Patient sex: M
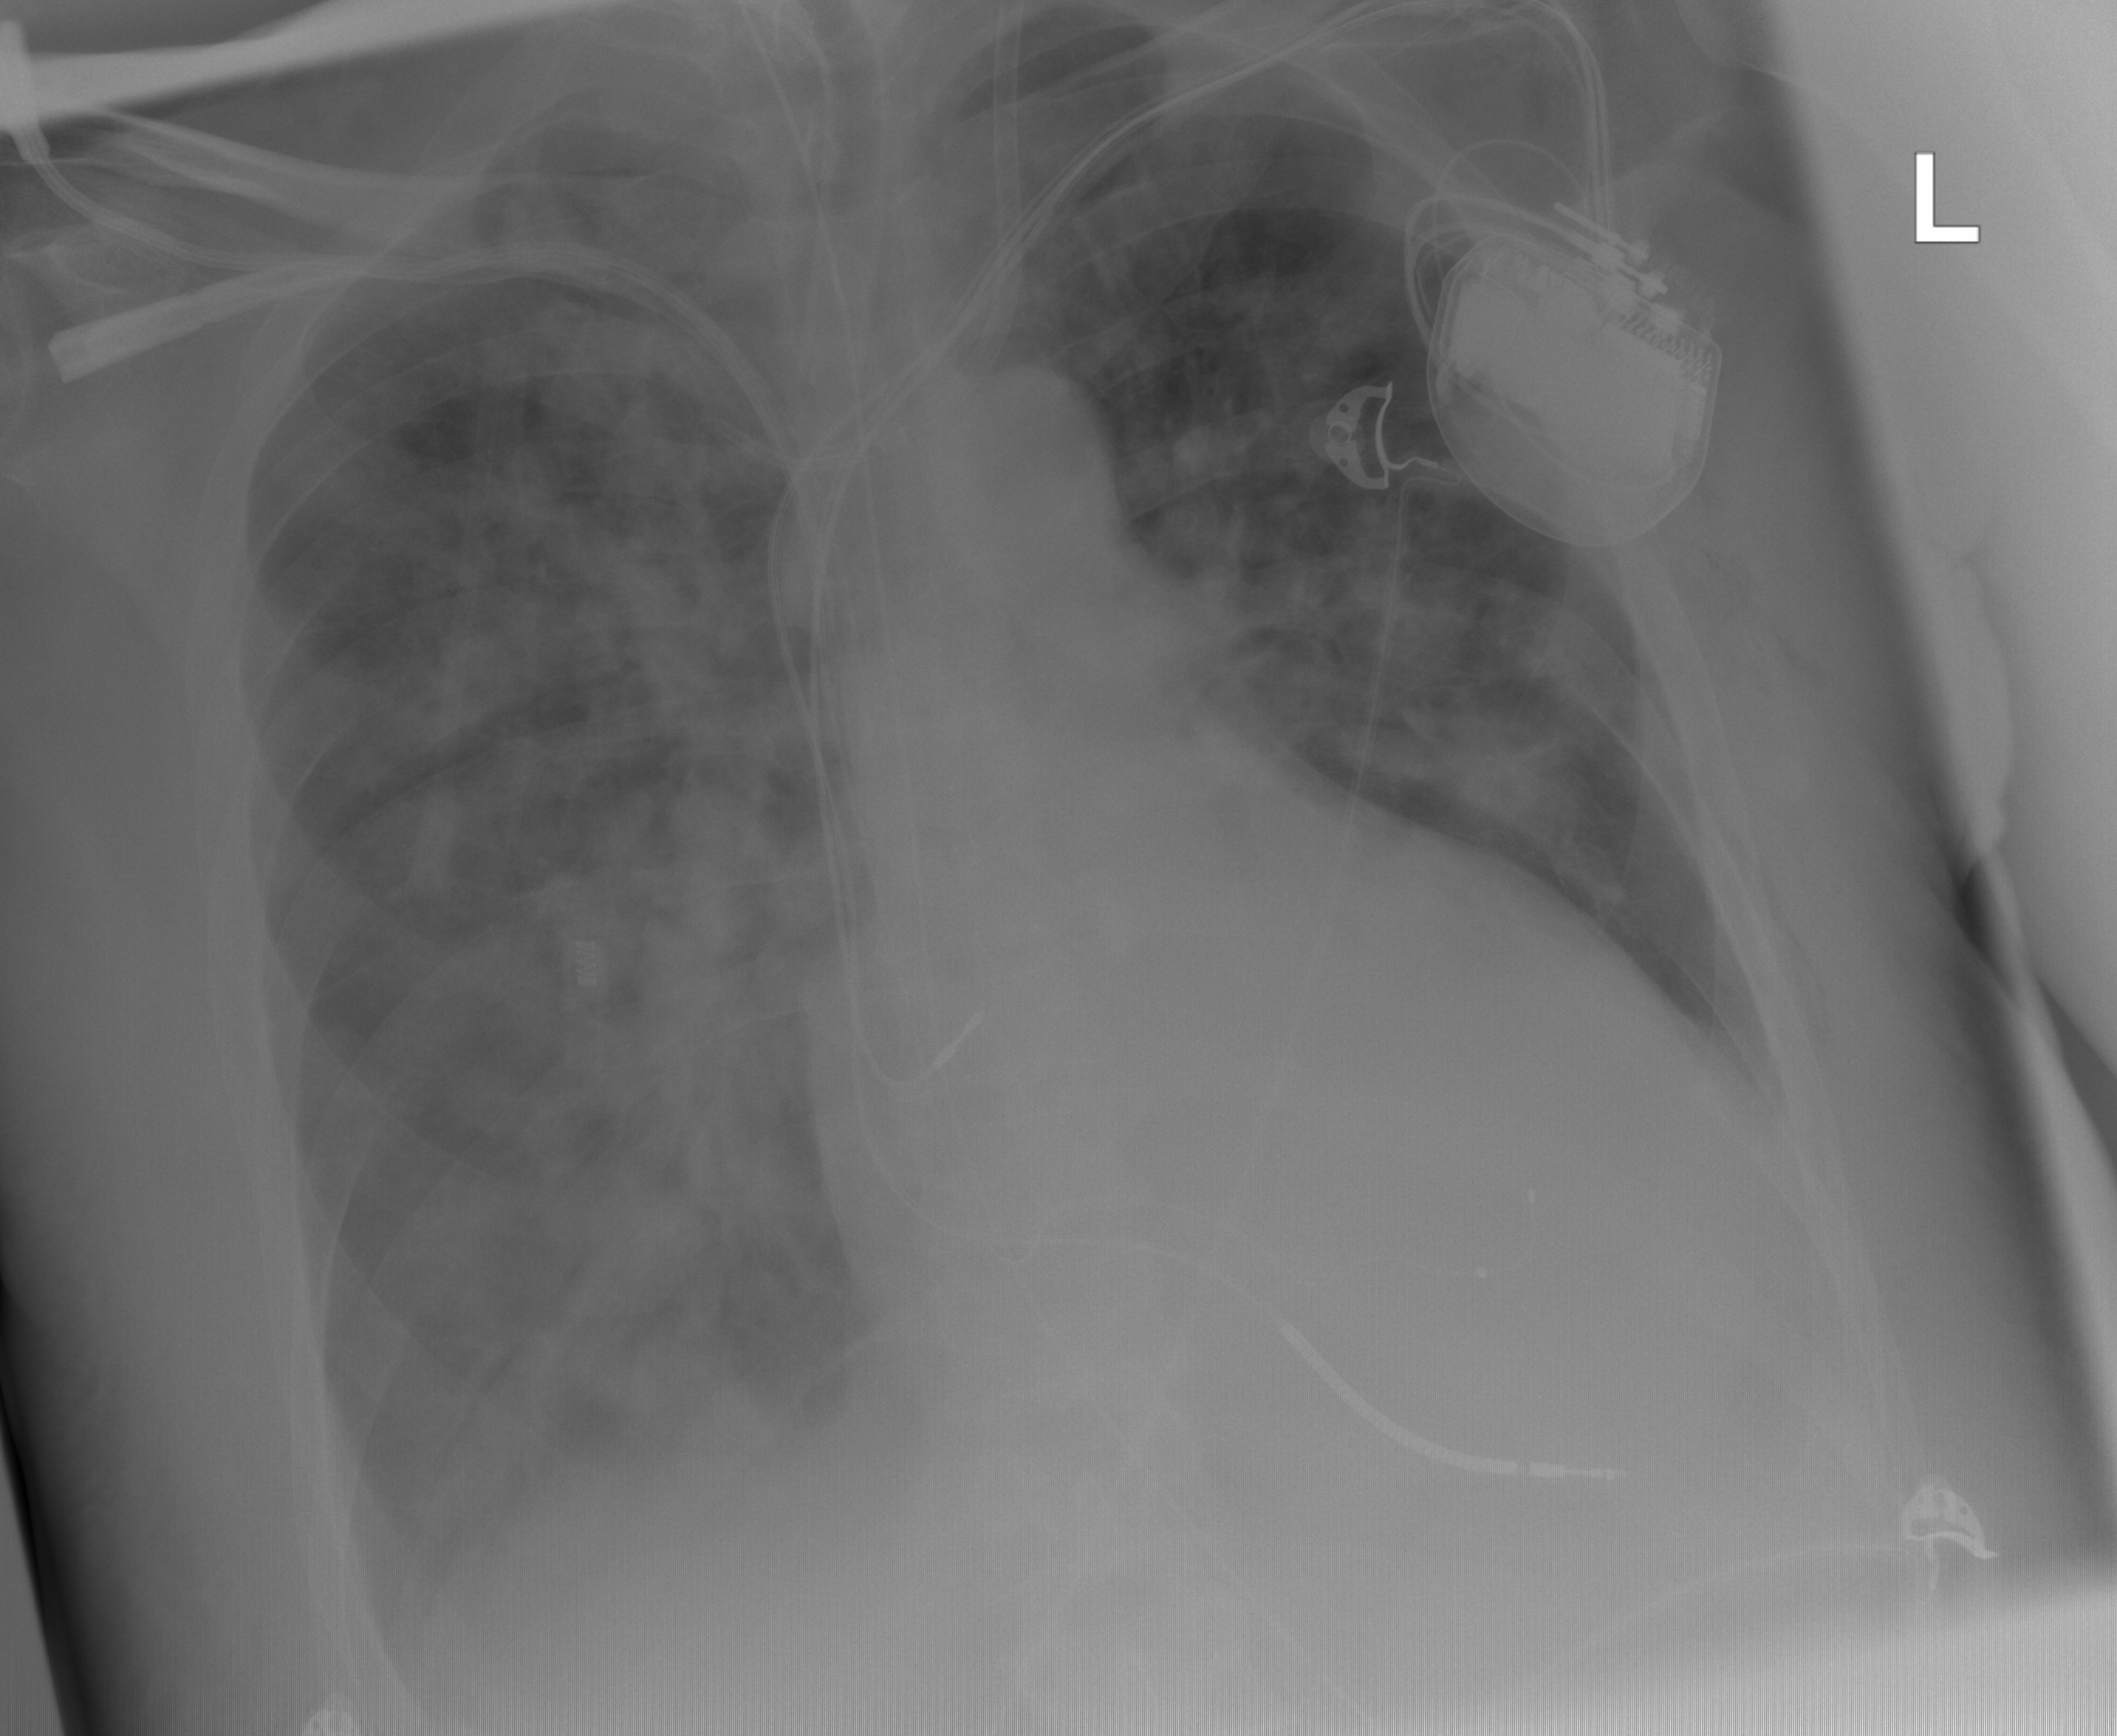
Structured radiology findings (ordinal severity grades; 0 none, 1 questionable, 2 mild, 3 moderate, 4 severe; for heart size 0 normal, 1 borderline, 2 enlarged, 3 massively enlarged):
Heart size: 2
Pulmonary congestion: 2
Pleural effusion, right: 2
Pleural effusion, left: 2
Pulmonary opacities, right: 3
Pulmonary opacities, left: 3
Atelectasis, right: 3
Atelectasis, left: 3